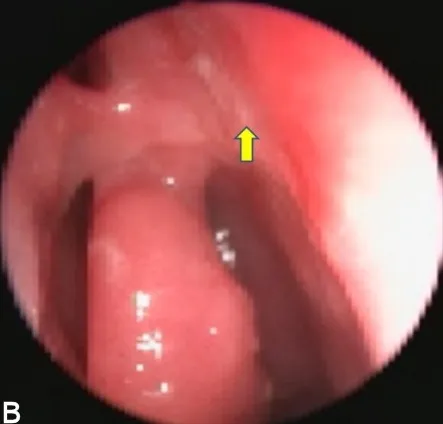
B) Intranasal synechia and narrow ostium (arrow).
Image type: endoscopy (airway_endoscopy)